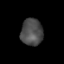
Tissue: lung
Cell type: Epithelial cells
Senescence score: 0.1983
Nuclear area (px): 578
Mean DAPI intensity: 76.592